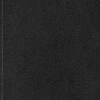
Atmospheric dust classification: dusty